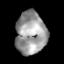
Tissue: prostate
Cell type: Epithelial cells
Senescence score: 0.2831
Nuclear area (px): 1286
Mean DAPI intensity: 153.687